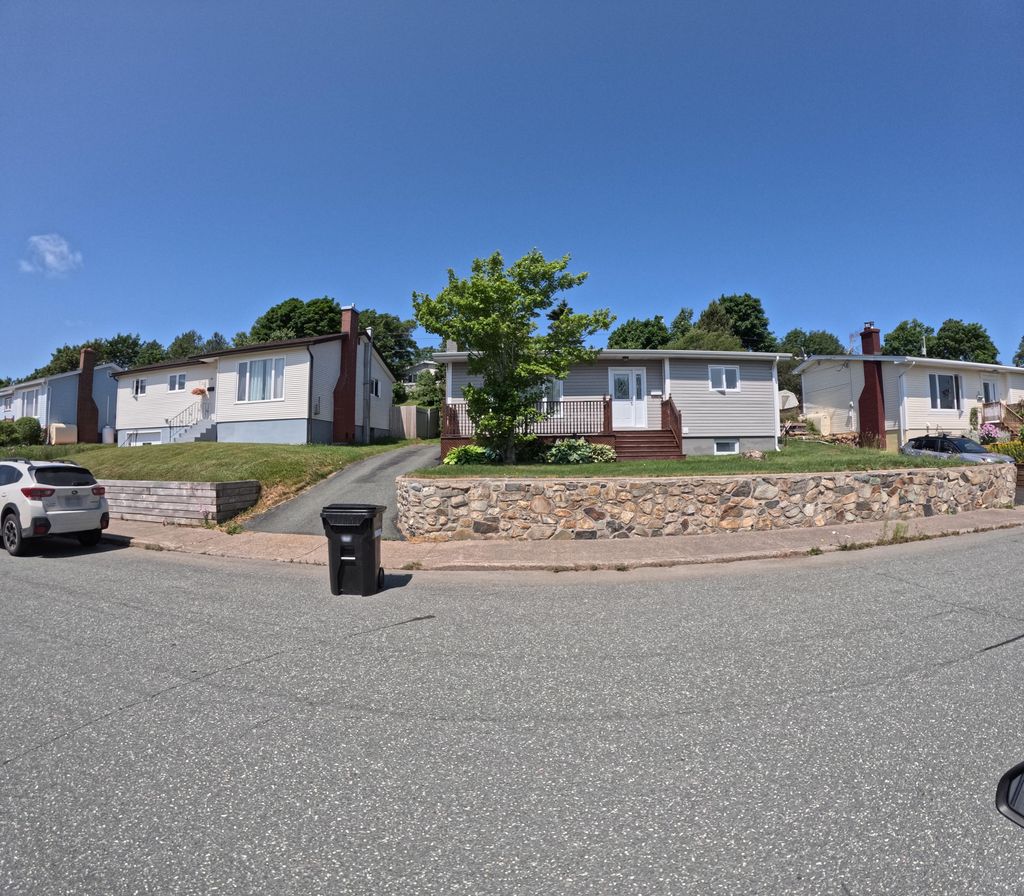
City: st_johns